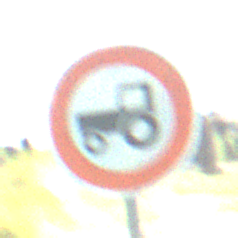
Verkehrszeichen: VerbotKraftfahrzeugeZuegeNichtSchneller25
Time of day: Midday
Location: Outdoor (Special)
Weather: PartlyCloudy
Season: NotSpecified
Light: Natural